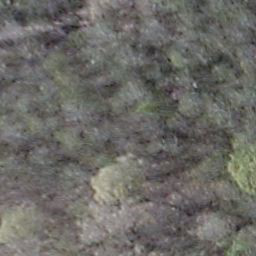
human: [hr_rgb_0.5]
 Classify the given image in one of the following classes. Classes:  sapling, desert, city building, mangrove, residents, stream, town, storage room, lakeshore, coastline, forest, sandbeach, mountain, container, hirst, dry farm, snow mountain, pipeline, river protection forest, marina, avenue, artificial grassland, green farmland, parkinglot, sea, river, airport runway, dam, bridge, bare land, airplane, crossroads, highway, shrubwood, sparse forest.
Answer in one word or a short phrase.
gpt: shrubwood